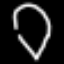
Label: diamond